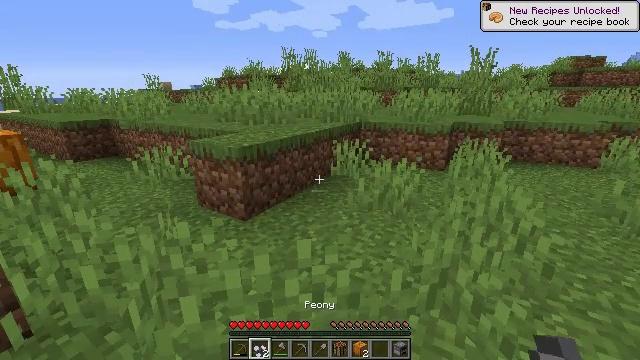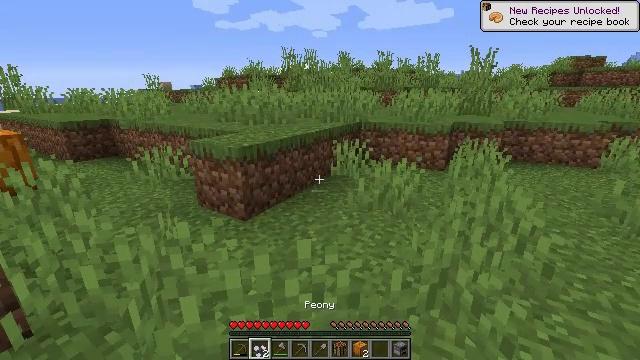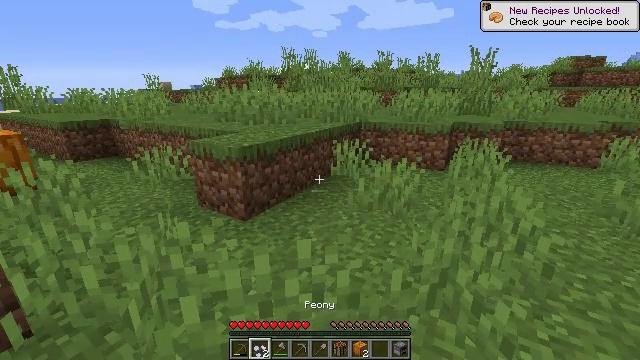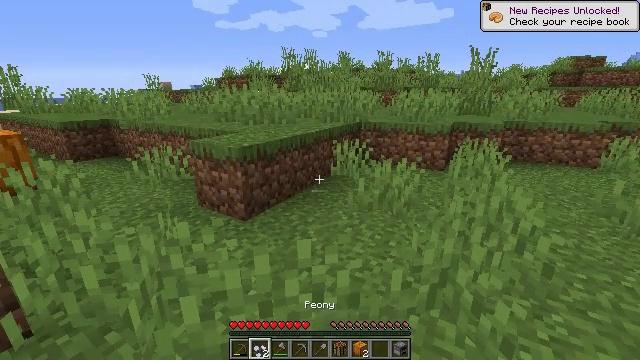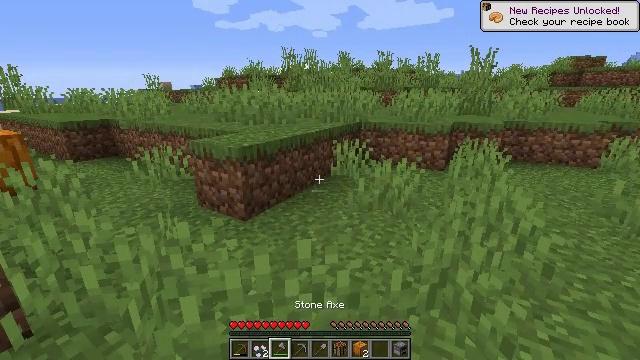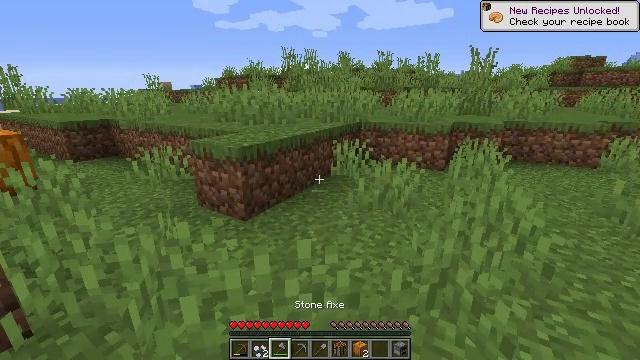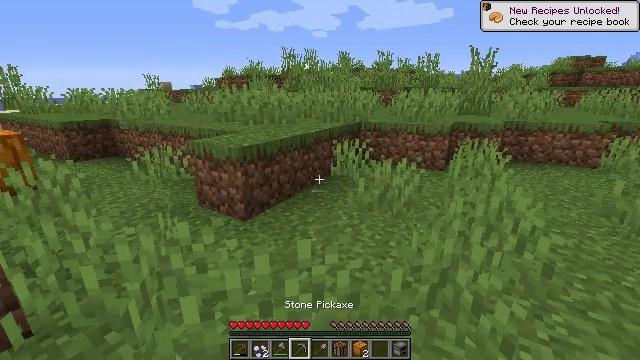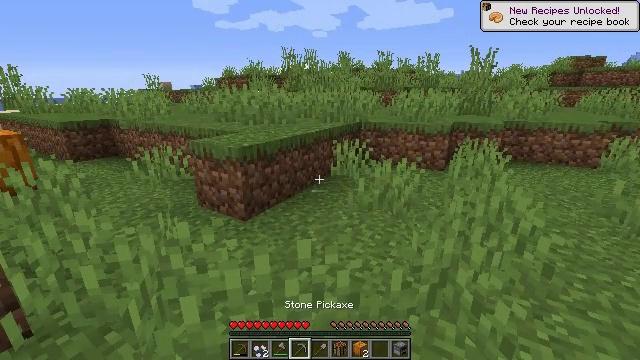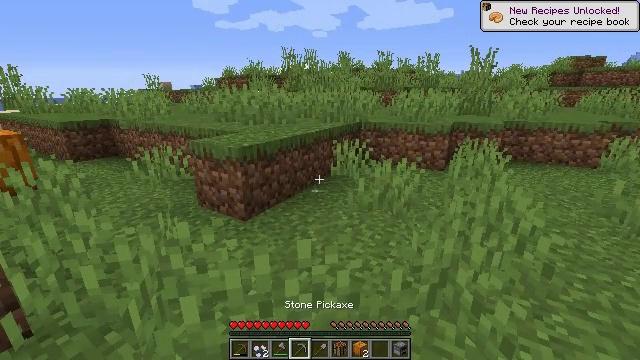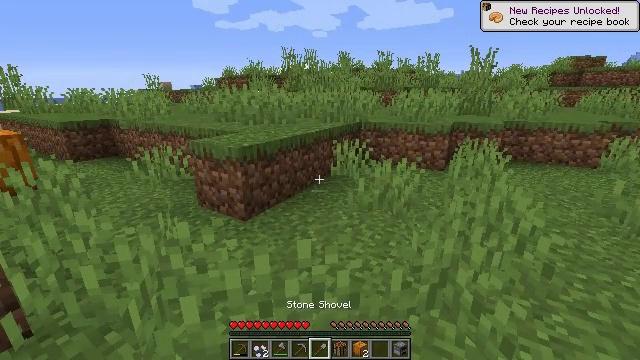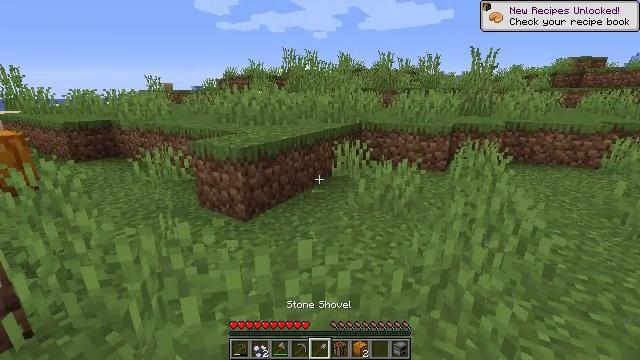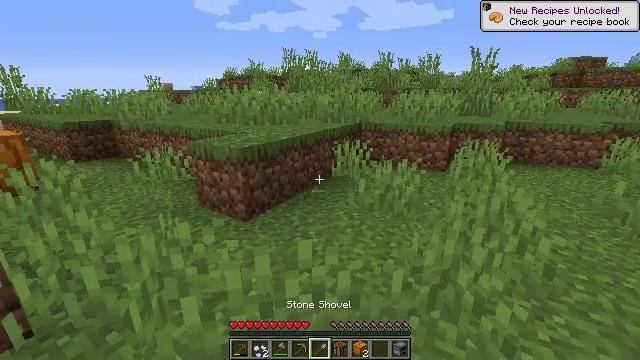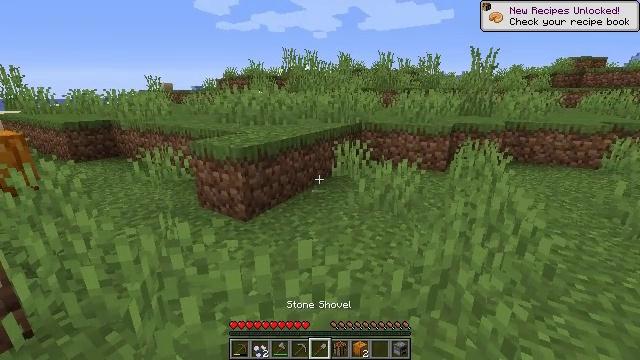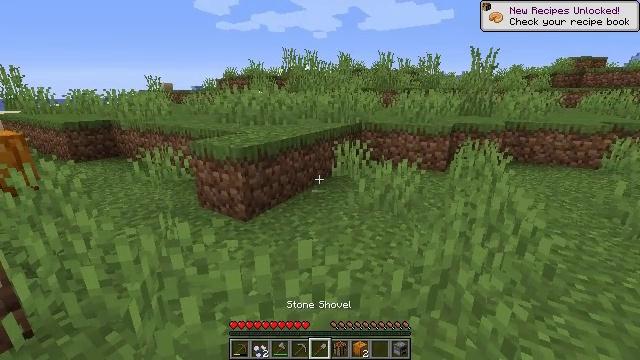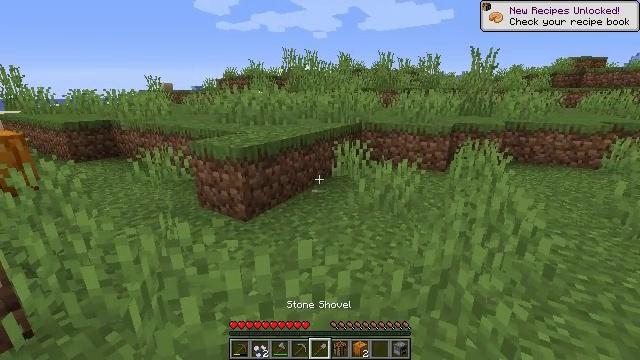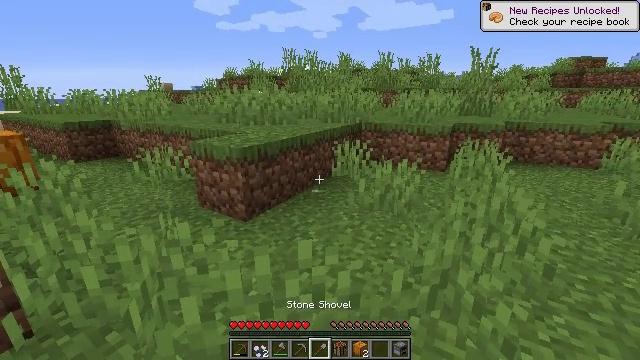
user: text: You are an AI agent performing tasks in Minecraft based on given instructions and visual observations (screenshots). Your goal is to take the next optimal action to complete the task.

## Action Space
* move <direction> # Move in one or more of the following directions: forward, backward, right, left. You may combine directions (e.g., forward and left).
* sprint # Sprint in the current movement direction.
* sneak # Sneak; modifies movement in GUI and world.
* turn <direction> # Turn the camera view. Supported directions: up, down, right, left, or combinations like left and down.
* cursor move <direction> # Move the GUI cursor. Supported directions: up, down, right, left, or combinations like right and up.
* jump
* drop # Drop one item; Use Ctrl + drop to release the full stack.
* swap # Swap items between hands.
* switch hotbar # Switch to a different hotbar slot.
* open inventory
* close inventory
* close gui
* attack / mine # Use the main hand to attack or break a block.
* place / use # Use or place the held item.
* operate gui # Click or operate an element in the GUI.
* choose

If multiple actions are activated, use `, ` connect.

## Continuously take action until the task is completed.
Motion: motion action
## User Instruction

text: Collect the pumpkin by holding left button.
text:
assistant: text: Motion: no_op
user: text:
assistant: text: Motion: no_op
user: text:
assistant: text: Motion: no_op
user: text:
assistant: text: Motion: no_op
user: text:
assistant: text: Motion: no_op
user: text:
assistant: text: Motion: no_op
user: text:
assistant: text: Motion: no_op
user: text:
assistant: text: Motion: no_op
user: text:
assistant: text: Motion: no_op
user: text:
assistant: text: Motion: no_op
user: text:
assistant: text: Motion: no_op
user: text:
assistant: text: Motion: no_op
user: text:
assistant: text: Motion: no_op
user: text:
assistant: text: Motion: no_op
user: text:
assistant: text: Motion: no_op
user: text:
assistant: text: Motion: turn left
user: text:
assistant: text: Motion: move forward, turn left
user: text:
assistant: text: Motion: move forward, turn left
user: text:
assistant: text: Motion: move forward, turn left
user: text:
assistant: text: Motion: move forward, turn left
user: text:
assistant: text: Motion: move forward, turn left
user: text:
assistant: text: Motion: move forward, turn left
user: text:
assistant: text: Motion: move forward, turn left
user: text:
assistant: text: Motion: move forward, turn left
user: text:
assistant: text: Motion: move forward
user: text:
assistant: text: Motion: move forward
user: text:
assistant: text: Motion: move forward
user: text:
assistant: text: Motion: move forward
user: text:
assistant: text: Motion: move forward
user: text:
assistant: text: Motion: move forward